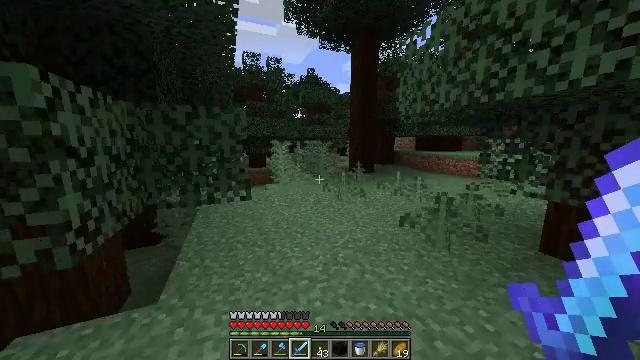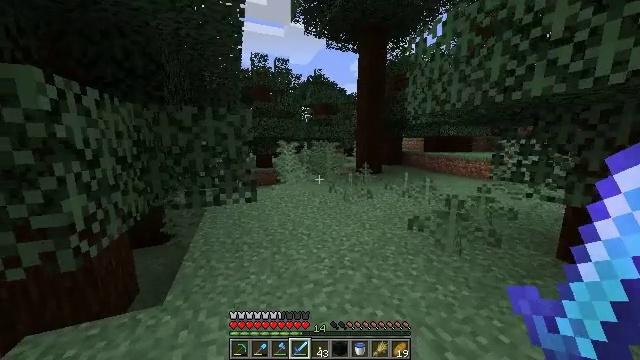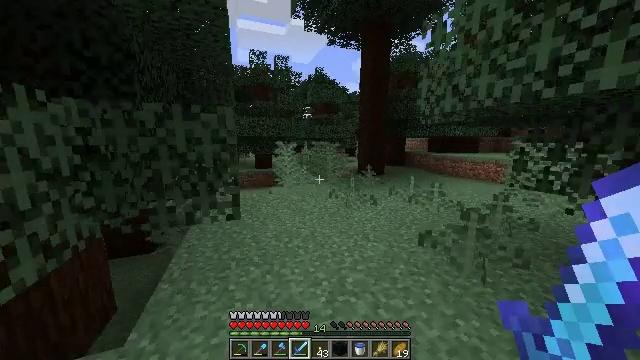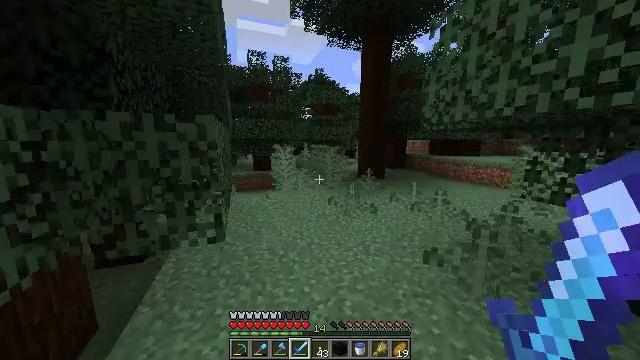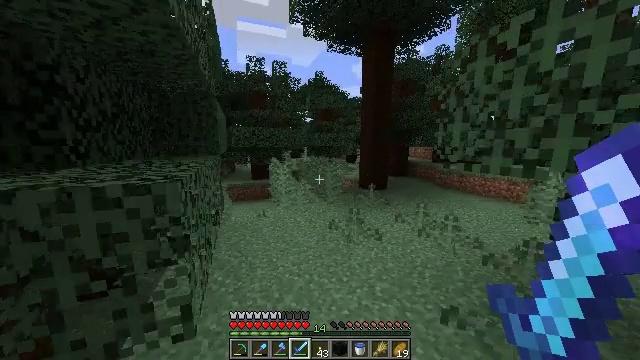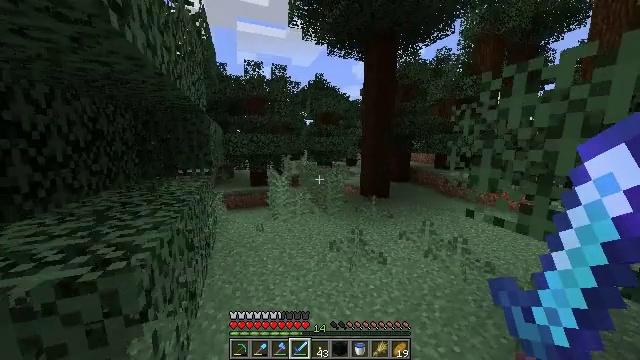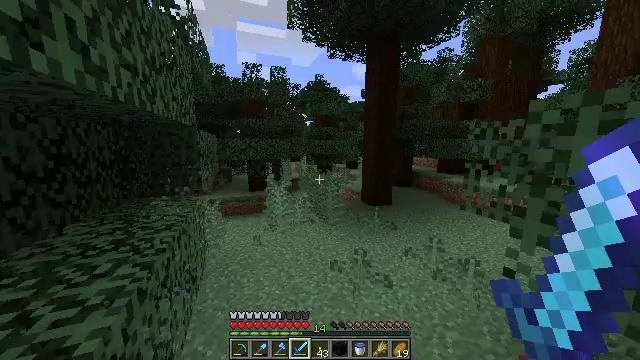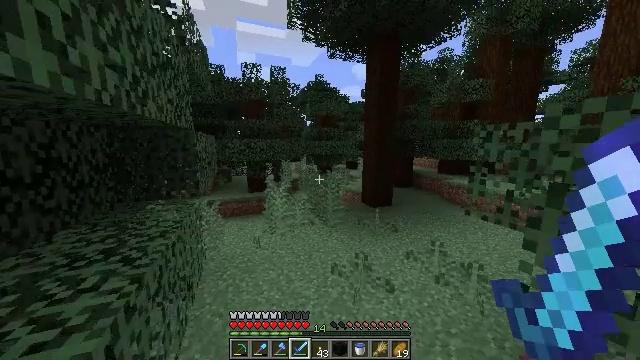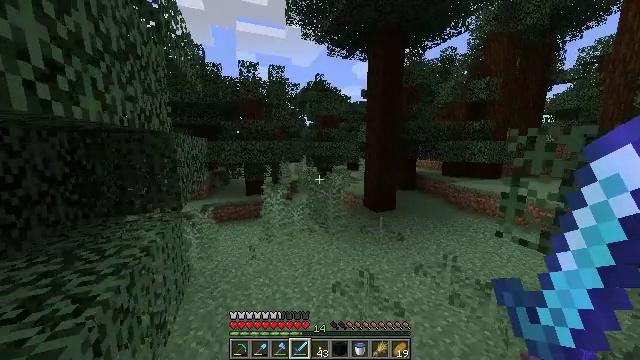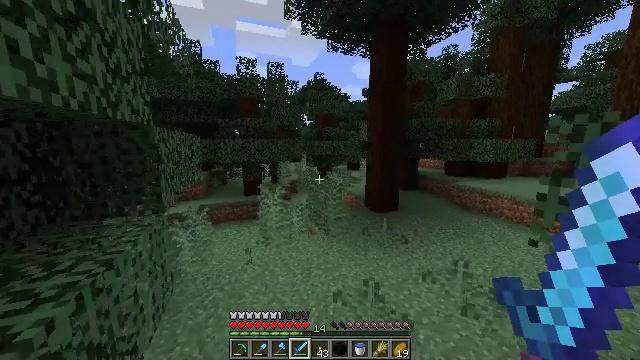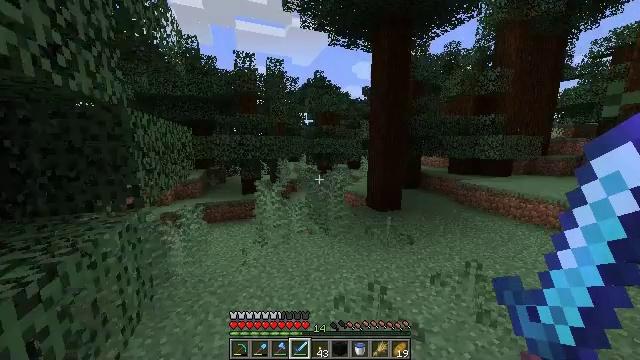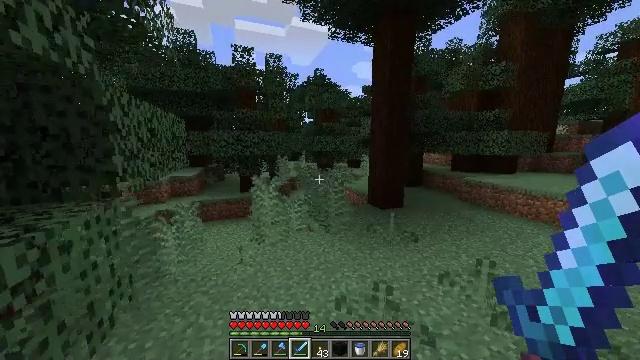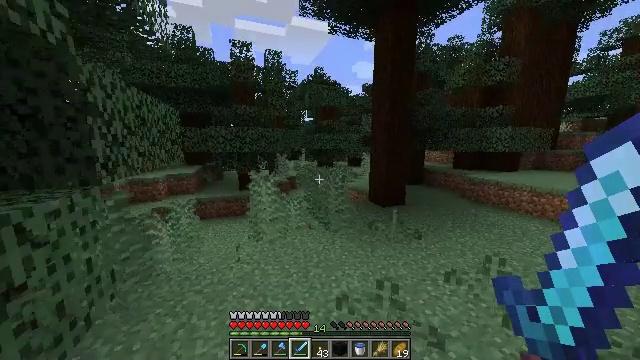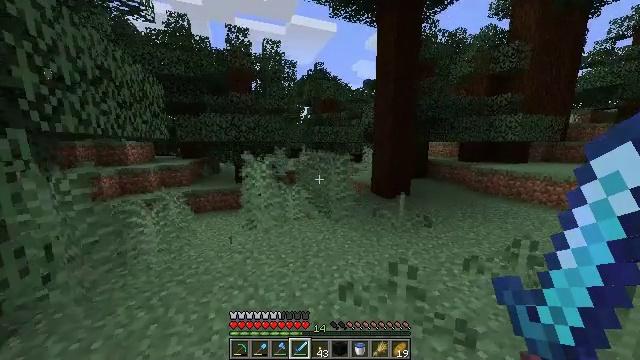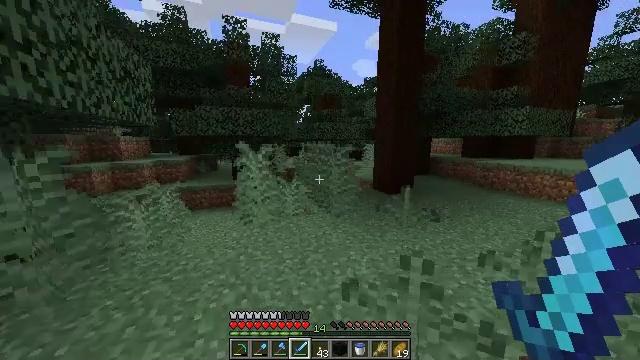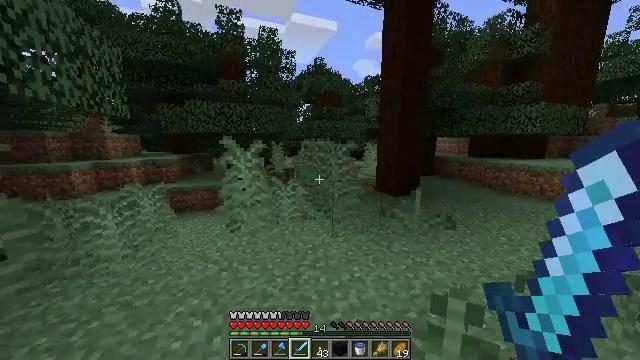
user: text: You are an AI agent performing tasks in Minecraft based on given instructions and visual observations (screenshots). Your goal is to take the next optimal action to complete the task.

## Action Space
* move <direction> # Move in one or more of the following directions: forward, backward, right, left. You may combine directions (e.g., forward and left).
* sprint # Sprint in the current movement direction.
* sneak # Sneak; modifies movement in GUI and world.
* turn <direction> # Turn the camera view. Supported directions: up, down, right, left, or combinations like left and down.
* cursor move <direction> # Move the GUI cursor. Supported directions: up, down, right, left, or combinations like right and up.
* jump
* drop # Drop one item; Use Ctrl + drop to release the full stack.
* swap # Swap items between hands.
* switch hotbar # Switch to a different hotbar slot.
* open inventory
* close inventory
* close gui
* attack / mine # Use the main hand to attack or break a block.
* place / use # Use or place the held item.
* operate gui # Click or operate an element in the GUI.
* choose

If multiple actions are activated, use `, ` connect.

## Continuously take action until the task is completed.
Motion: motion action
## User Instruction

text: Gather sweet berries from the bush.
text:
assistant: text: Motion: move forward, sprint, turn left
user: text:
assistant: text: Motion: move forward, sprint
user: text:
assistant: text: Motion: move forward, sprint, jump
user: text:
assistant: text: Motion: move forward, sprint, jump
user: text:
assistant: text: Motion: move forward, sprint, jump
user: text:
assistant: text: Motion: move forward, sprint, jump
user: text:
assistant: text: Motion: move forward, sprint, jump
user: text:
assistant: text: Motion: move forward, sprint, jump
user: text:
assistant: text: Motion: move forward, sprint
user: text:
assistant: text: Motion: move forward, sprint
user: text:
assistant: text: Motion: move forward, sprint
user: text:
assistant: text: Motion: move forward, sprint
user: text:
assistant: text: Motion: move forward, sprint
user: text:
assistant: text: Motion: move forward, sprint
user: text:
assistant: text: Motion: move forward, sprint
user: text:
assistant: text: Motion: move forward, sprint, turn down, jump
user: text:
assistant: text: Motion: move forward, sprint, jump
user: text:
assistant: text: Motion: move forward, sprint, jump
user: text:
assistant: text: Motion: move forward, sprint, jump
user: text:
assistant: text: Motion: move forward, sprint, jump
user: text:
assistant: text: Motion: move forward, sprint, jump
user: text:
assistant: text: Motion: move forward, sprint, jump
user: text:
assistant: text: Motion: move forward, sprint
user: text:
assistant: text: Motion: move forward, sprint
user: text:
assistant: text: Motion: move forward, sprint
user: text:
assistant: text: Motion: move forward, sprint
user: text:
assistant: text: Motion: move forward, sprint
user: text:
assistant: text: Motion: move forward, sprint
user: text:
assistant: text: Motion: move forward, sprint
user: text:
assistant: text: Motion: move forward, sprint